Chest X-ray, PA view. Patient: 44 years old, sex M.
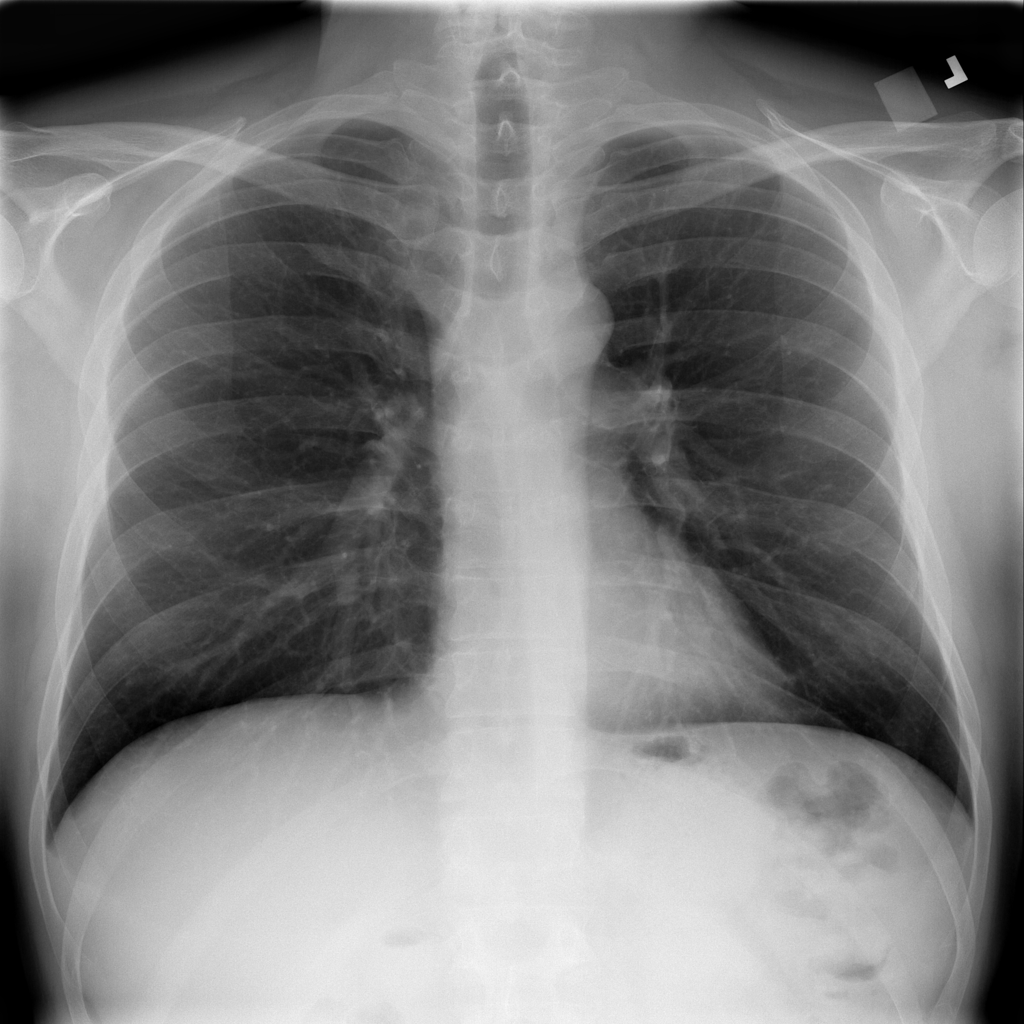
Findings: No Finding